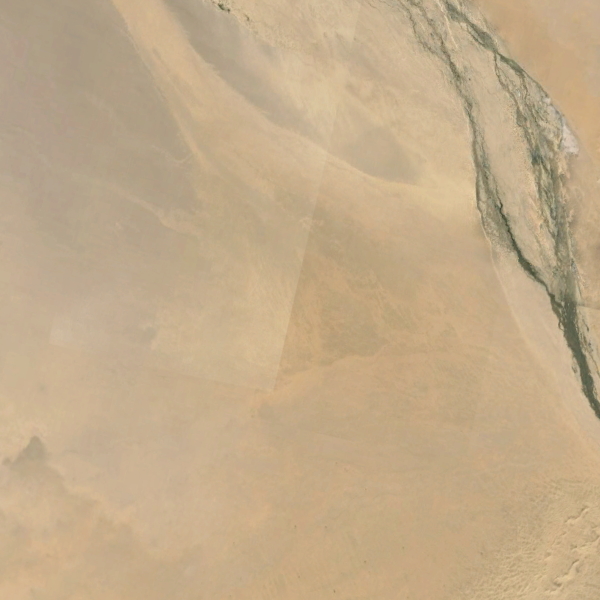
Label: Desert